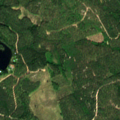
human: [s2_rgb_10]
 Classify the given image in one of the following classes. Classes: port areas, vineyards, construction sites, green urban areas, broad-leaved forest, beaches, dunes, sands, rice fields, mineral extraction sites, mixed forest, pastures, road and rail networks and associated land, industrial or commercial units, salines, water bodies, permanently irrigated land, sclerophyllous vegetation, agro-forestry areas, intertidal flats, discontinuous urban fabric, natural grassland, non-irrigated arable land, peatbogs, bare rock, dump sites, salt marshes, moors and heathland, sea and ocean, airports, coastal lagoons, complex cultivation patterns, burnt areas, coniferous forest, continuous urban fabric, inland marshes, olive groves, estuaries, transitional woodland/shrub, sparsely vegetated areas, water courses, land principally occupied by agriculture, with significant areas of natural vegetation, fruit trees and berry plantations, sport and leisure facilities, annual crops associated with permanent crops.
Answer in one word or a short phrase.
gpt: coniferous forest, transitional woodland/shrub